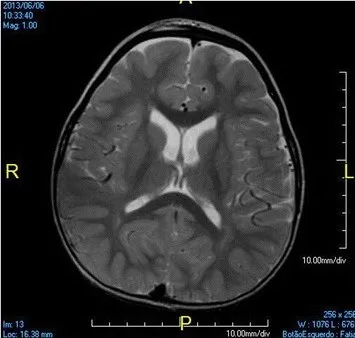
Brain MRI - Increased signal in T2-weighted images in the withe matter territories adjacent to the lateral ventricles bodies and subcortical zone.
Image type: radiology (mri)